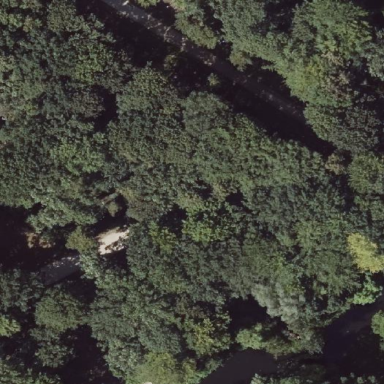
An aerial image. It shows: Mixed woodland area with various types of leaves.